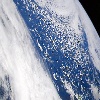
Label: cloud